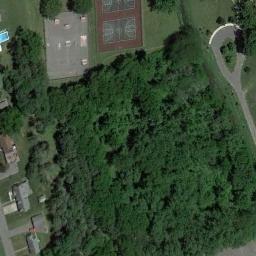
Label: basketball_court